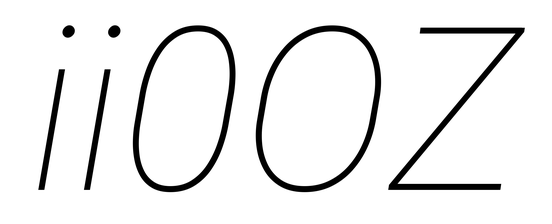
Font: Roboto-Italic_Thin_Italic